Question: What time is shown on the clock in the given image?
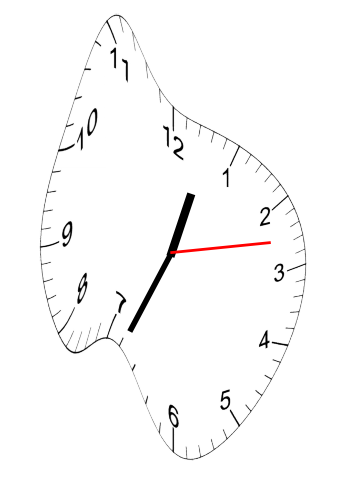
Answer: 12:34:13